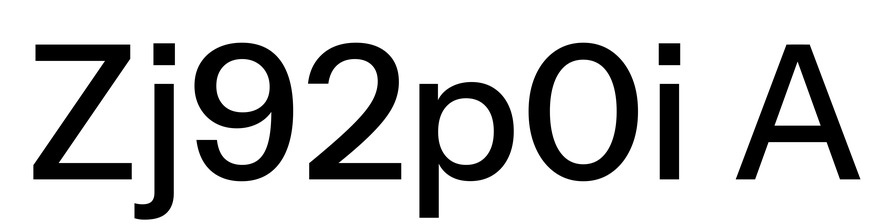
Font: InstrumentSans_Medium